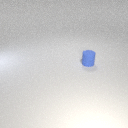
small blue rubber cylinder